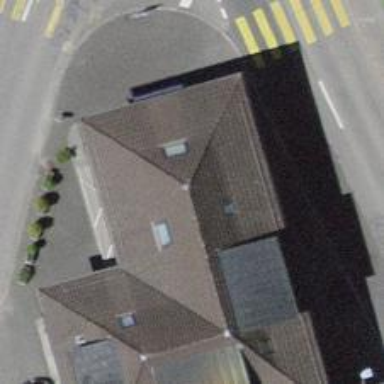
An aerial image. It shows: Restaurant.